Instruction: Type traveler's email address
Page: traveler
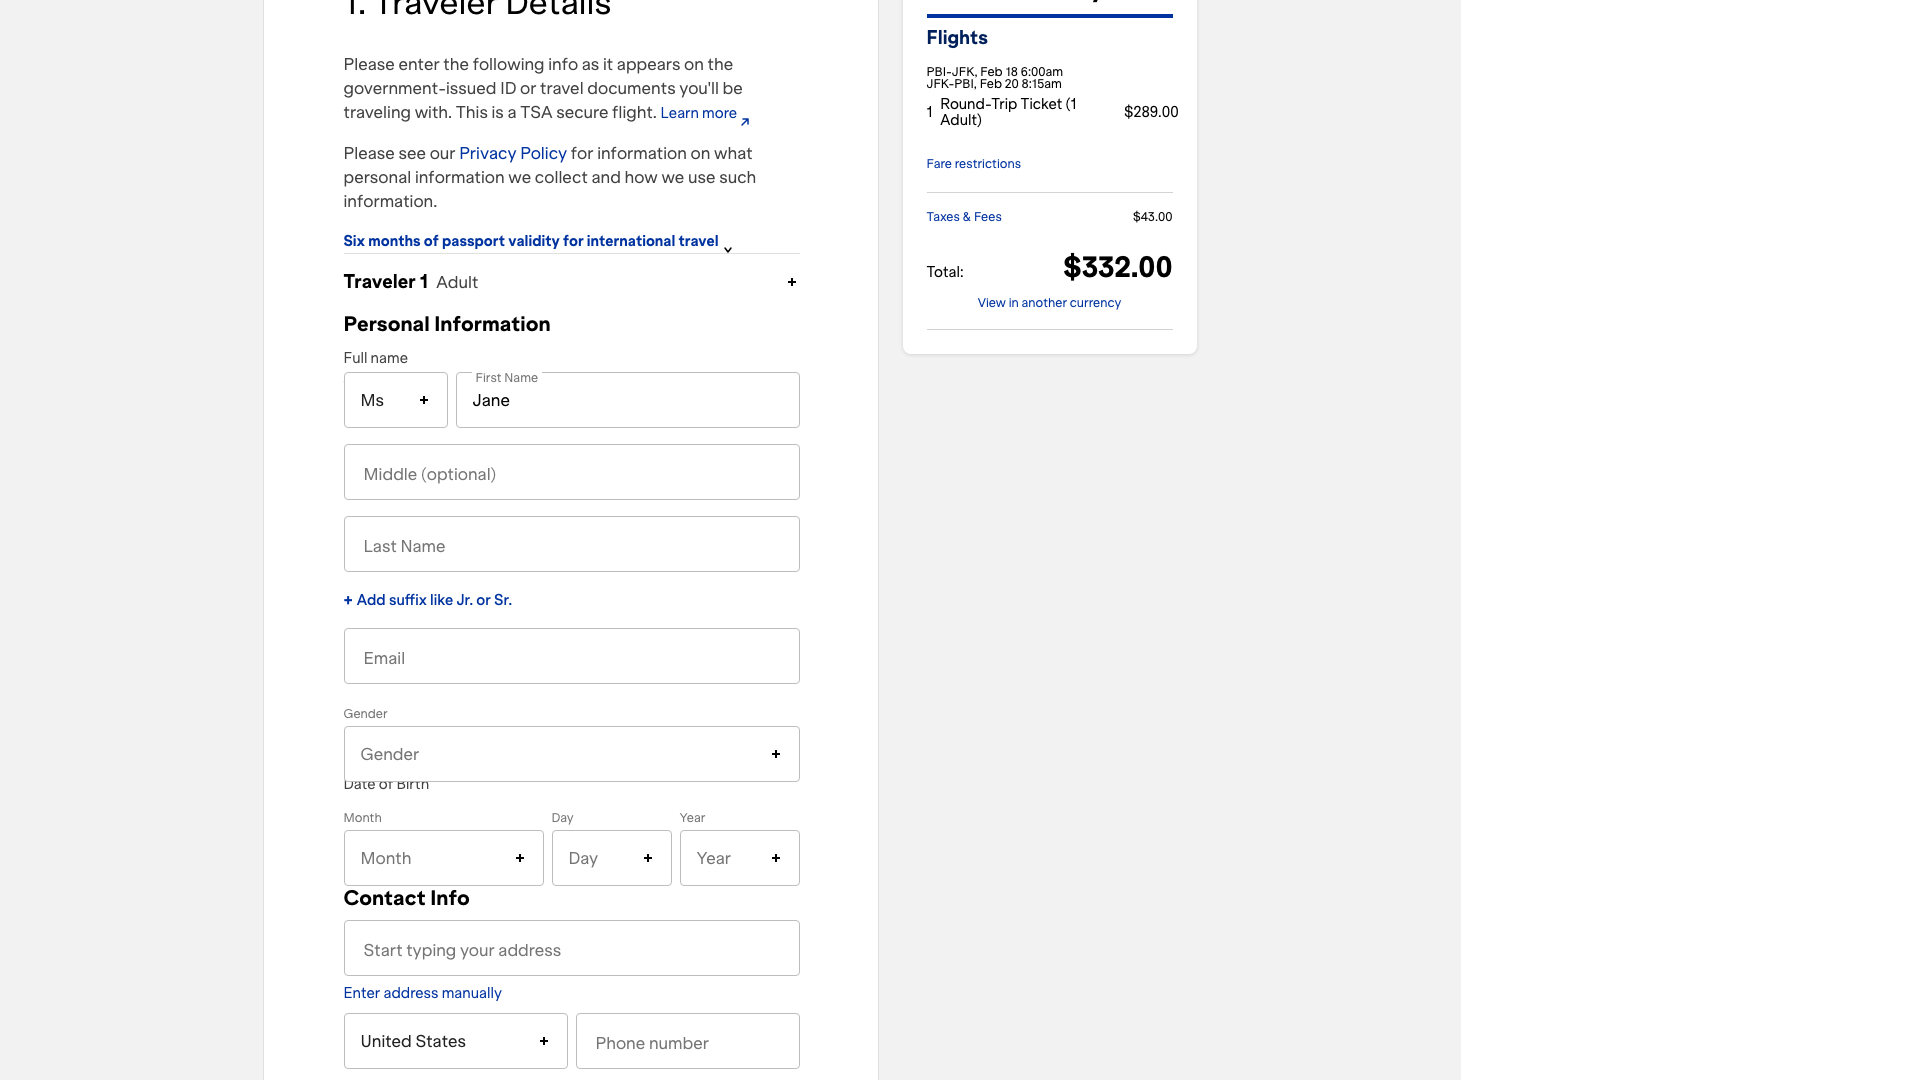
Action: type